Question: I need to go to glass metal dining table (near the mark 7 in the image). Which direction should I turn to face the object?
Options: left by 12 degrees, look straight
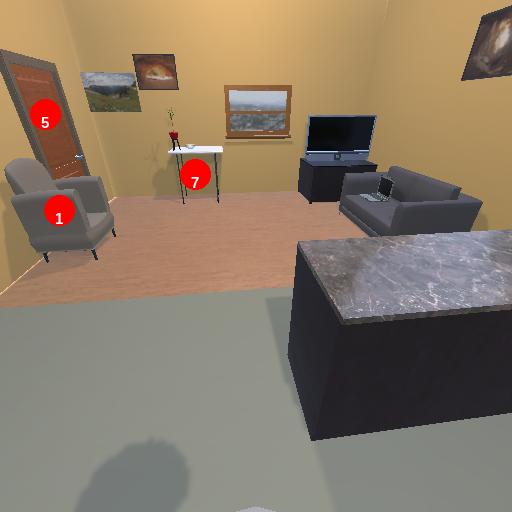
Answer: left by 12 degrees